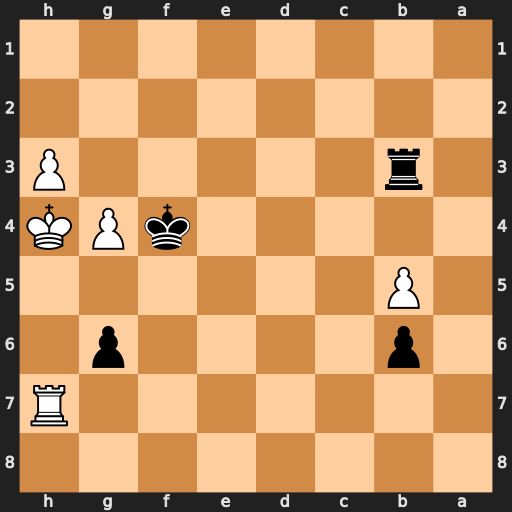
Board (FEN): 8/7R/1p4p1/1P6/5kPK/1r5P/8/8
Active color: b
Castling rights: -
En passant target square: -
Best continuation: g5+ Kh5 Rxh3+ Kg6 Rxh7